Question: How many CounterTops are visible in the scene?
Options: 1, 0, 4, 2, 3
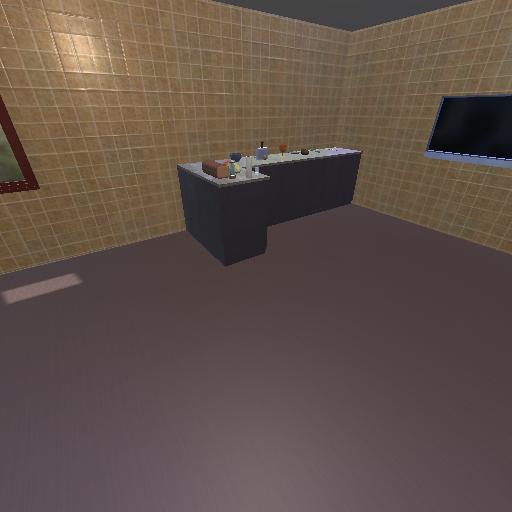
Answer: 1